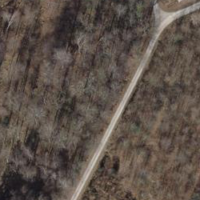
EUNIS habitat code: 41
Species observed at this site:
Capreolus capreolus
Rubus saxatilis